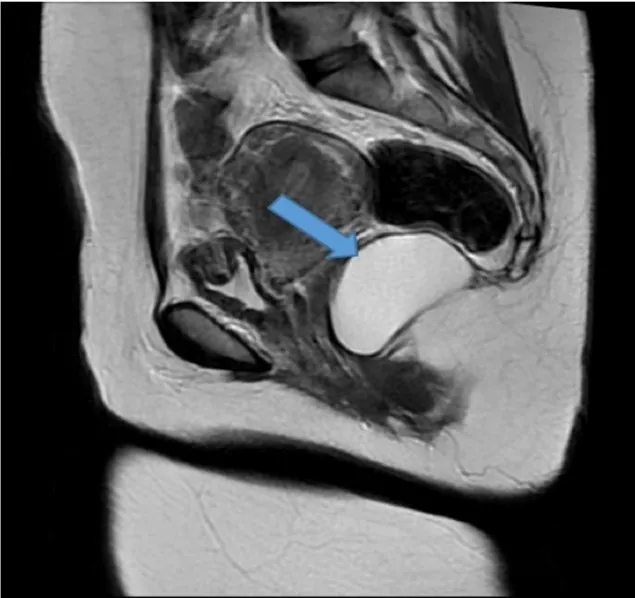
B: Sagittal view of the same image.
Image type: radiology (mri)